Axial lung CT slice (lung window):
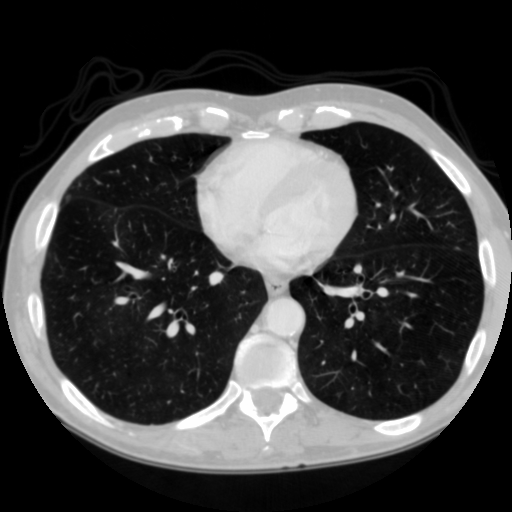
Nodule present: no